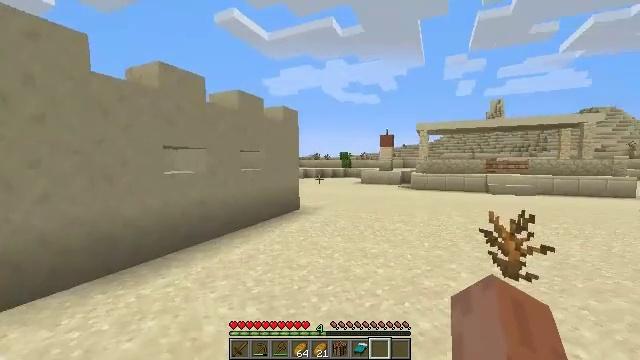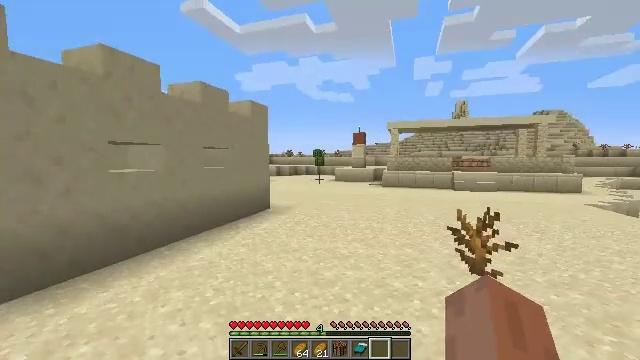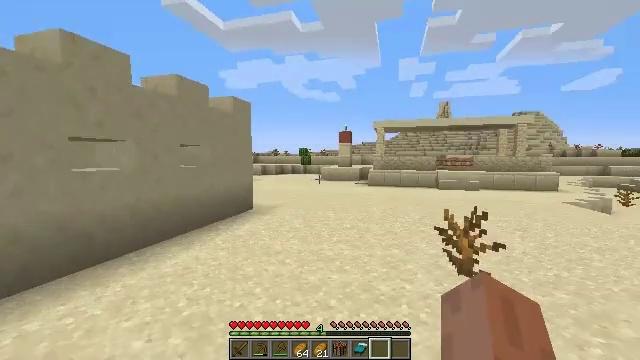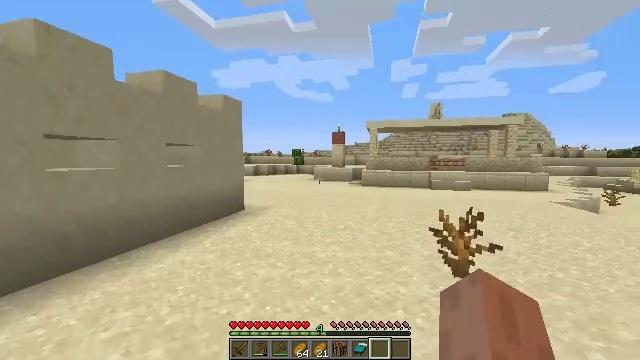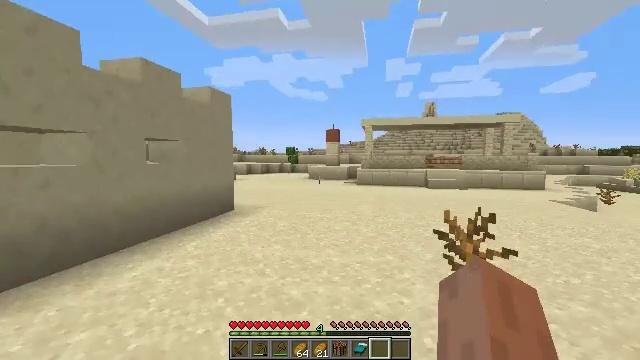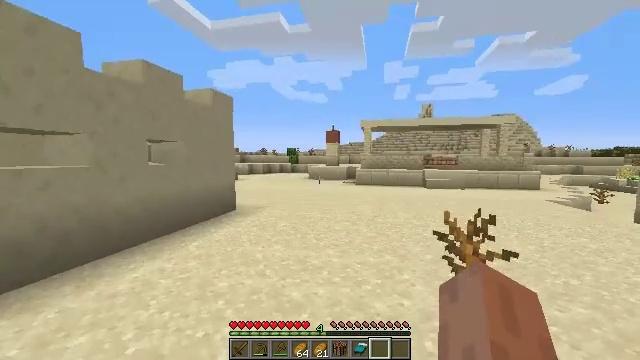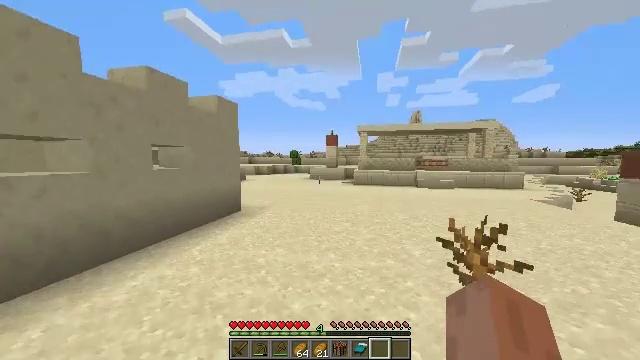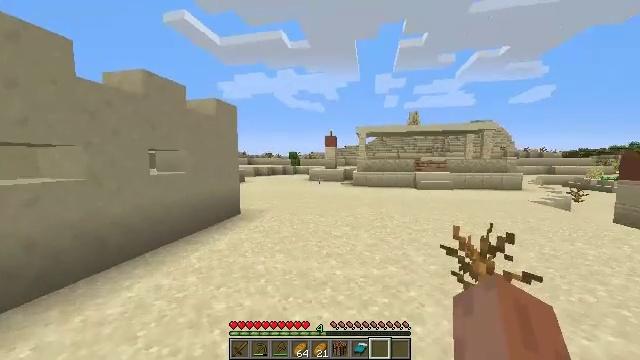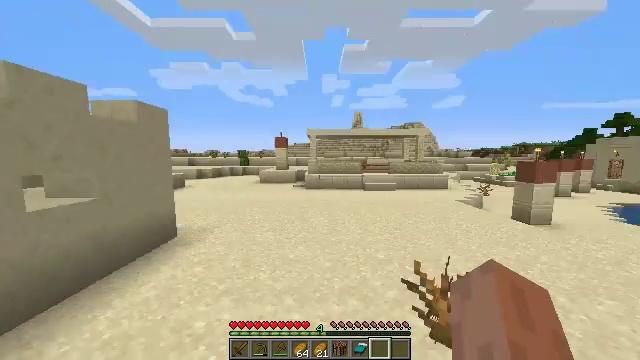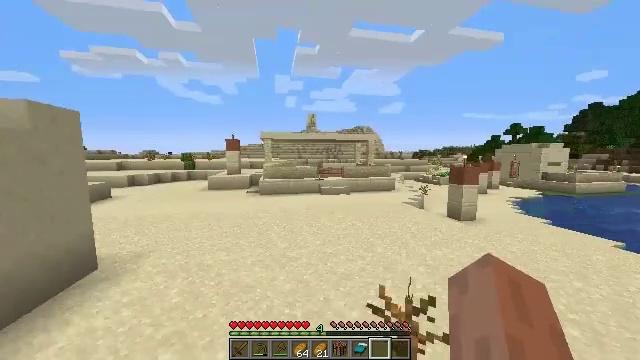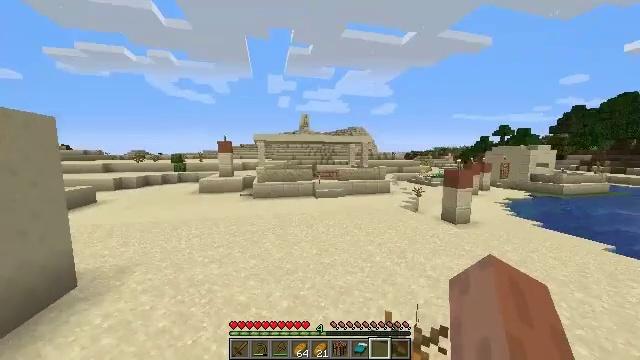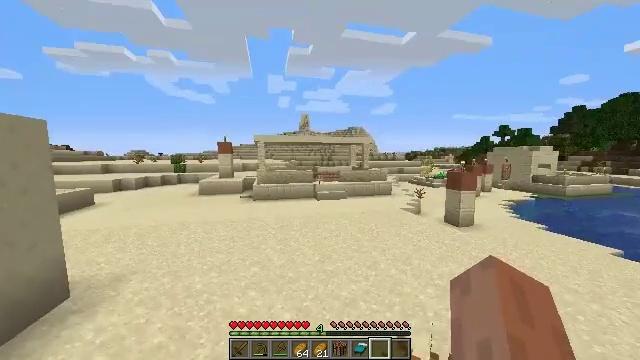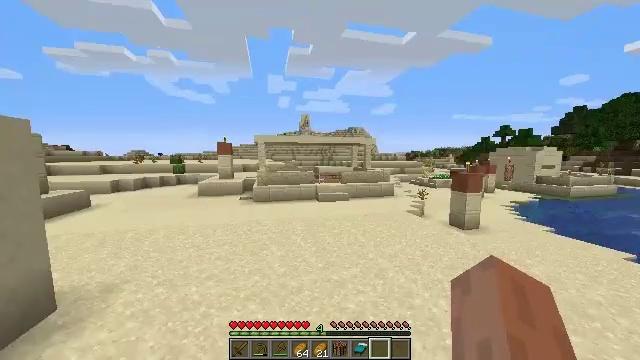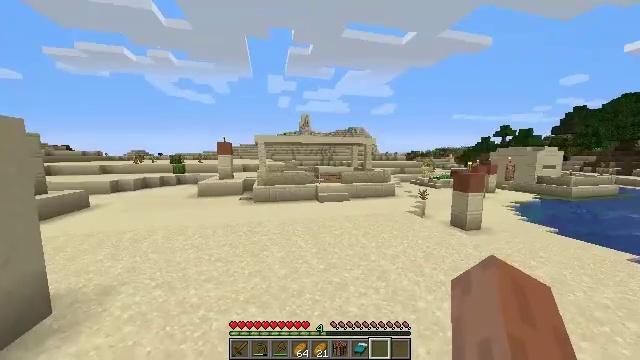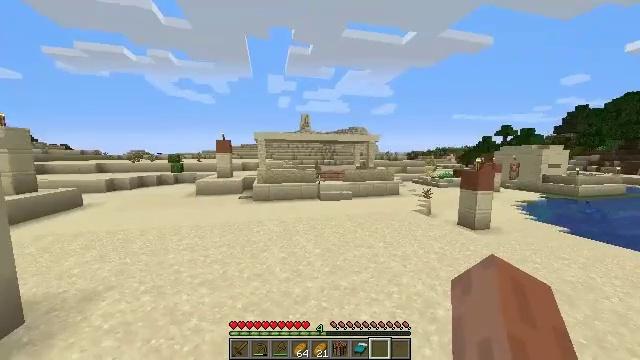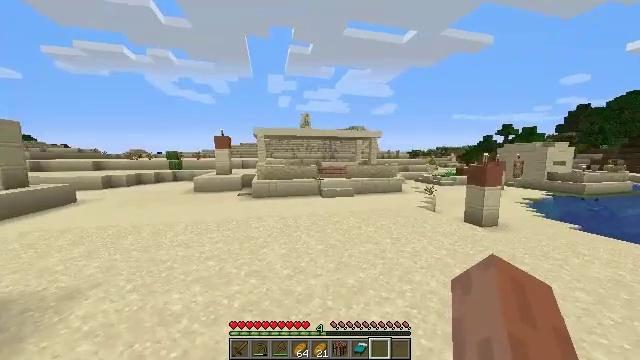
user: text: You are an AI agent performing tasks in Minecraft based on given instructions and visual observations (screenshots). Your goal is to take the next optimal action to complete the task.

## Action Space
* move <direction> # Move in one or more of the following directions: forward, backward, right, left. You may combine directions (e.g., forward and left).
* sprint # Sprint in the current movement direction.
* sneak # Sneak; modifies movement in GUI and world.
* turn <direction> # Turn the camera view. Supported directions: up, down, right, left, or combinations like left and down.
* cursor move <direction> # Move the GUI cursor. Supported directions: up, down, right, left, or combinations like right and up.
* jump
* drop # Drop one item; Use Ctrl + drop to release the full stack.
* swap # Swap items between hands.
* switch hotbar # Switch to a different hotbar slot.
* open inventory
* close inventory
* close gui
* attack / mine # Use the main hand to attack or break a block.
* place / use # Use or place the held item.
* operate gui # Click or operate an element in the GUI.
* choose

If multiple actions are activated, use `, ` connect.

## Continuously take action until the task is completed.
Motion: motion action
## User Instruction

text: Break the blast furnace block.
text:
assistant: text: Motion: move forward, turn right
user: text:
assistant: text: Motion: move forward, turn right
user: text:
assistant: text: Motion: move forward, turn right
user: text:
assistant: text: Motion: move forward, sprint, turn right
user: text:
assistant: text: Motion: move forward, sprint
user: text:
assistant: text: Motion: move forward, sprint
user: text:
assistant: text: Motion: move forward, sprint, jump
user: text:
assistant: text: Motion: move forward, turn right and down, jump
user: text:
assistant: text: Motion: move forward, turn right, jump
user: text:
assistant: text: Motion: move forward, turn right, jump
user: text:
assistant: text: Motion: move forward, jump
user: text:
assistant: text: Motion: move forward, jump
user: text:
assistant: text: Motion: move forward, jump
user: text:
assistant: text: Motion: move forward, jump
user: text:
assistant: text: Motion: move forward, jump
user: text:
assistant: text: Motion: move forward, jump
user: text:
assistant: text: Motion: move forward, jump
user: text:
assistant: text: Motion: move forward, turn right and down, jump
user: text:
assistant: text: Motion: move forward, turn right, jump
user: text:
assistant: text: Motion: move forward, turn right, jump
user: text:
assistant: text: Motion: move forward, jump
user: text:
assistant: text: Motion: move forward, jump
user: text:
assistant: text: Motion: move forward, jump
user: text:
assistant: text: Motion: move forward, jump
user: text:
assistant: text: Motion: move forward, jump
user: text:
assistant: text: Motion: move forward, jump
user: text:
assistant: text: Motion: move forward, jump
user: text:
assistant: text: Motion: move forward, jump
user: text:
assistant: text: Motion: move forward, jump
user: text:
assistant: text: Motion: move forward, jump